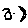
Label: moon